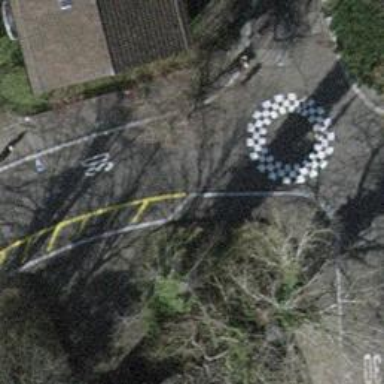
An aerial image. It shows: Rosette traffic calming feature.